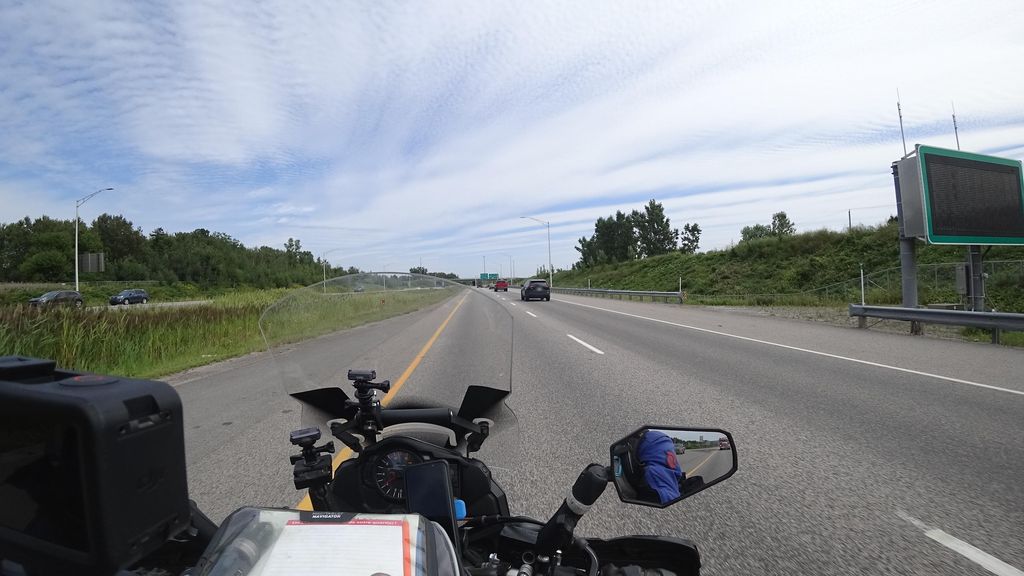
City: quebec_city